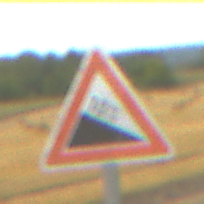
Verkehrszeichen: Gefaelle10
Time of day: SunriseSunset
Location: Outdoor (RoadRail)
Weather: PartlyCloudy
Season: NotSpecified
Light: Natural